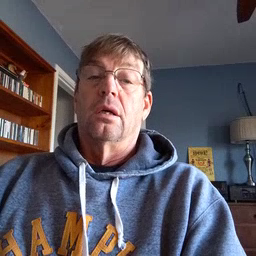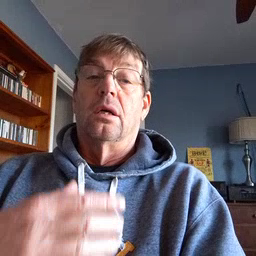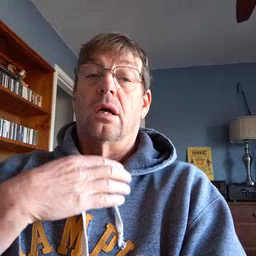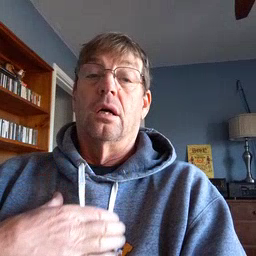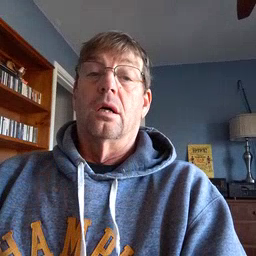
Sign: hungry